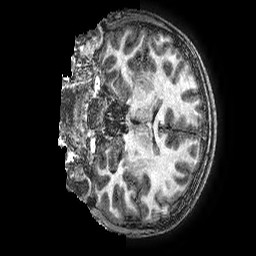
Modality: T1w
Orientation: coronal
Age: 13
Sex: male
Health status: ill
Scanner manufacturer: ge
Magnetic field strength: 3 T
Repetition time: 0.00766 s
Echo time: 0.003476 s